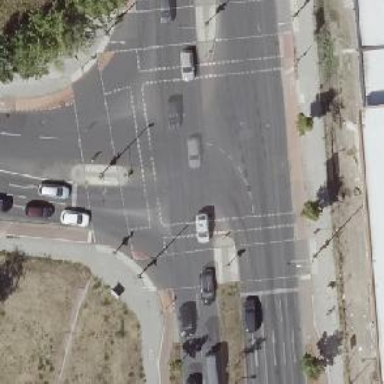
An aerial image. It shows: Asphalt cycleway with traffic signal crossing.